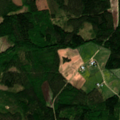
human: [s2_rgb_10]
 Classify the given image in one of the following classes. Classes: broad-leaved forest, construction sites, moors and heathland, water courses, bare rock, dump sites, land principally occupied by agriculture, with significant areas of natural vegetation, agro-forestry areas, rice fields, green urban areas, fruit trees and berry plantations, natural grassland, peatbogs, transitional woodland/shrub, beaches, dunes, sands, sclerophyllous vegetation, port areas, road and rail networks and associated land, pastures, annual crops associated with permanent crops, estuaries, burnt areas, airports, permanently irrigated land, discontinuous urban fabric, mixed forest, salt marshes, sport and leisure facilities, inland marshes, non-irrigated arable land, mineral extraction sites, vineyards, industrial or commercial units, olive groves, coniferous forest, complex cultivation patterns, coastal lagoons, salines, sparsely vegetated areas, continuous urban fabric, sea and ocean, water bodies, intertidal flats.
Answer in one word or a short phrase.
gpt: land principally occupied by agriculture, with significant areas of natural vegetation, coniferous forest, mixed forest